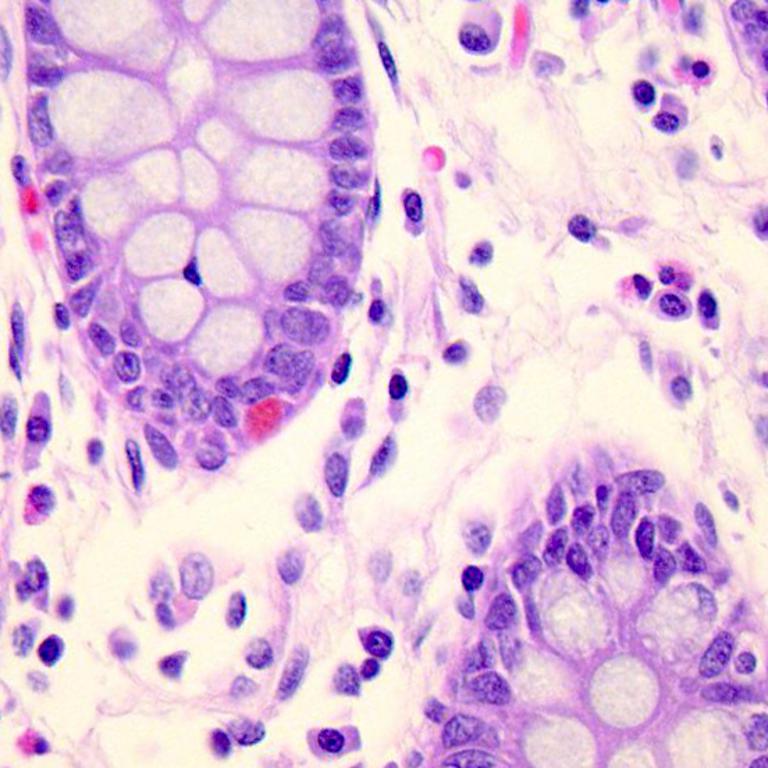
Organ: colon
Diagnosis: benign